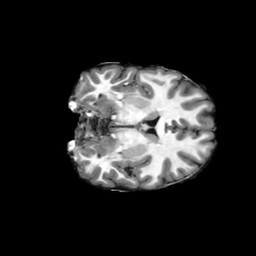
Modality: T1w
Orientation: coronal
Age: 24
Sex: male
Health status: ill